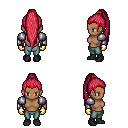
a pixel art fantasy rpg character, female body template, human, dark skin, steel arm armor, teal pants, ruby red extra-long topknot hairstyle, gold gloves, black shoes, four views (front, back, left, right), 2x2 character sprite sheet, small pixel art, hard edges, no anti-aliasing